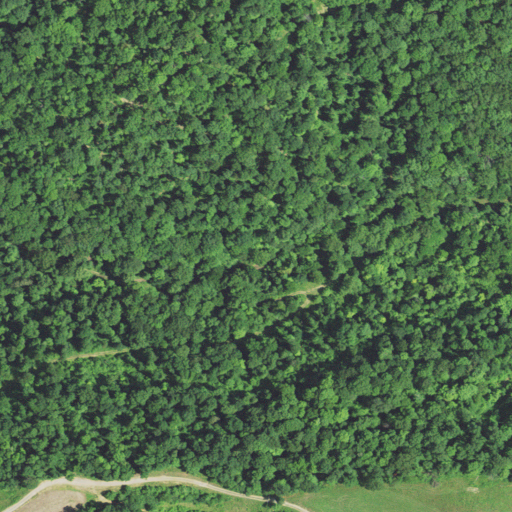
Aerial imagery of valley in West Virginia named Roe Hollow containing deciduous forest and shrub